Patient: sex M, age 66
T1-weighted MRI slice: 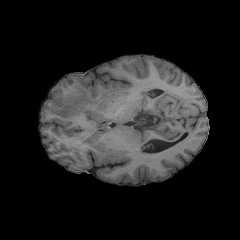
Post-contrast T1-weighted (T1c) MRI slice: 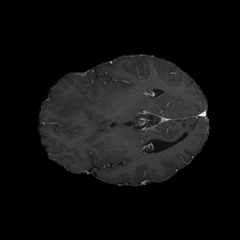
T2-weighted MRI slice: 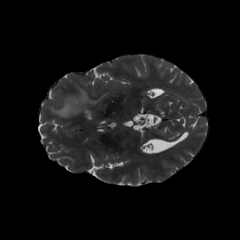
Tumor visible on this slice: yes
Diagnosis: Glioblastoma, IDH-wildtype
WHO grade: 4